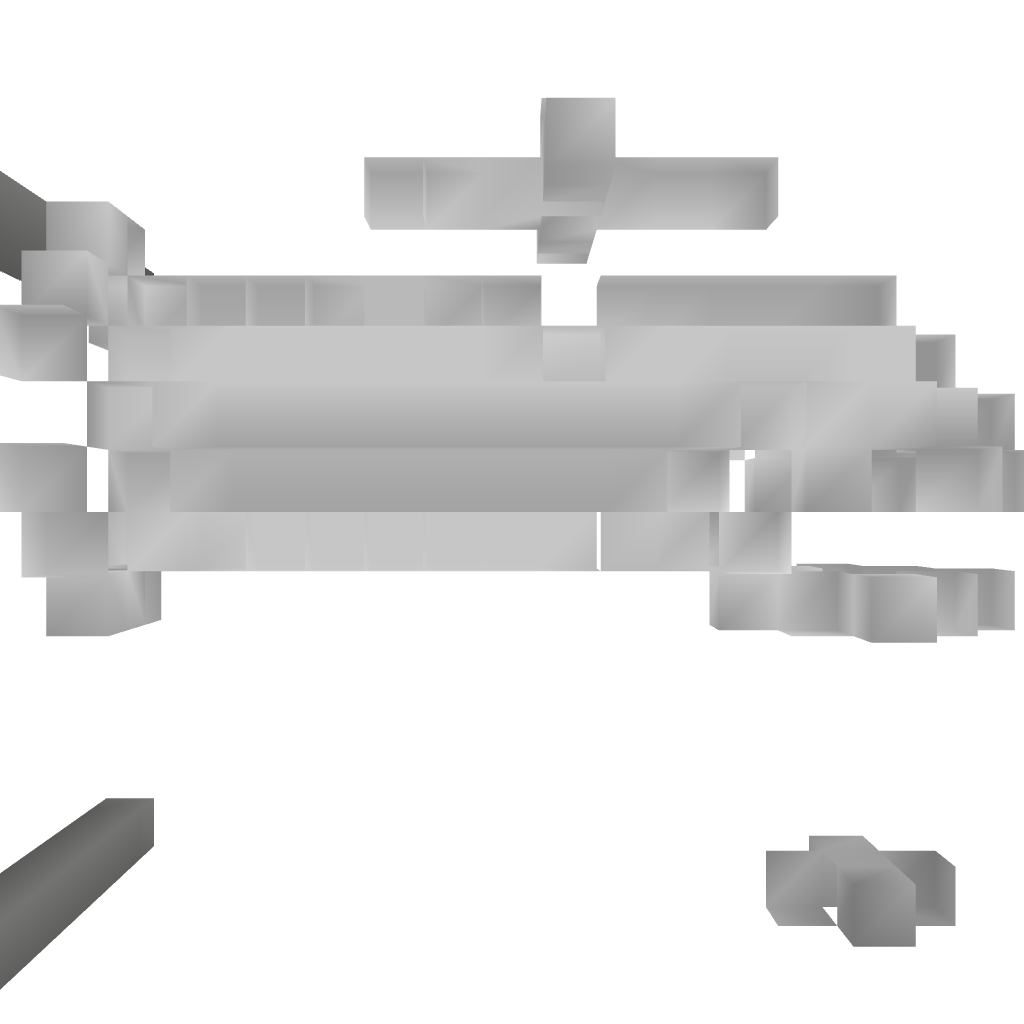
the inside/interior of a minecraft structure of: Fantasy Faucet